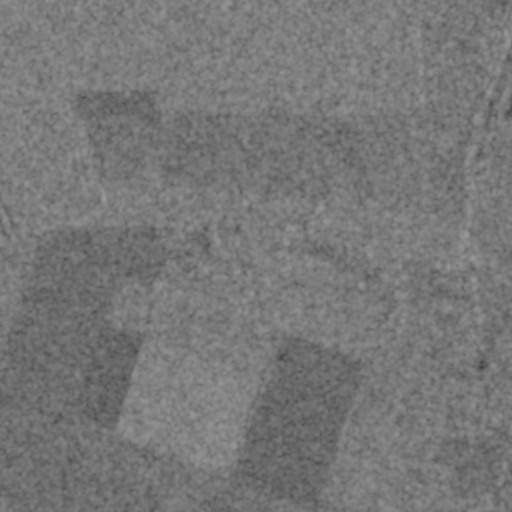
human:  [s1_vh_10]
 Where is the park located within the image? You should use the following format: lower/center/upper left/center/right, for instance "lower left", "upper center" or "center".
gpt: The park is located in the lower right of the image.
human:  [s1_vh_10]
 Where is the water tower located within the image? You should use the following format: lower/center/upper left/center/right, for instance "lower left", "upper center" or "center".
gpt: The water tower is located in the lower right of the image.
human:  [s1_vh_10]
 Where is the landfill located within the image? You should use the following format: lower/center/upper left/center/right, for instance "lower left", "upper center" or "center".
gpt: There is no landfill in the image.

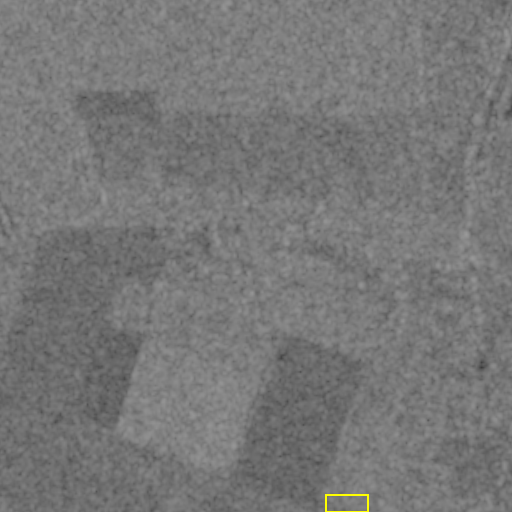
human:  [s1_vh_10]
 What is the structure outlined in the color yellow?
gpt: The structure outlined in yellow is a park.
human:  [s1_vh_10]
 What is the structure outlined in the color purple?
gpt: There is no purple outline.